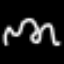
Label: squiggle